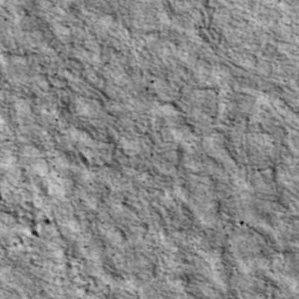
Label: non_frost